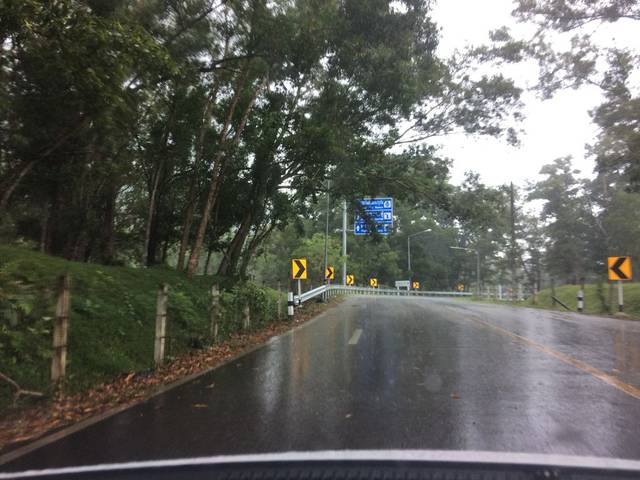
Region: Thailand
Coordinates: 7.949, 98.37